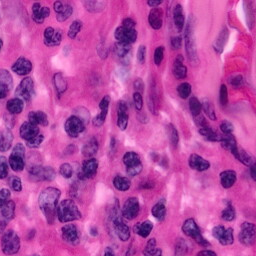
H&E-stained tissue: Pancreatic